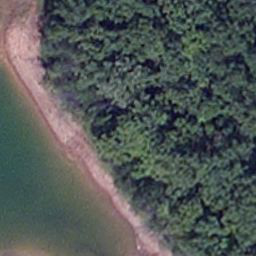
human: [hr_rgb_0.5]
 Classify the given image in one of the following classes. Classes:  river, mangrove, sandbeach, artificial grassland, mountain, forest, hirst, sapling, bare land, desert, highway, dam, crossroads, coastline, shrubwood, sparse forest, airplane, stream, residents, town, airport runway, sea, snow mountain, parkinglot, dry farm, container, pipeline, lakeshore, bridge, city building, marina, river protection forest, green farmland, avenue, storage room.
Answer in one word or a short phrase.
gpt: lakeshore